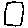
Label: square